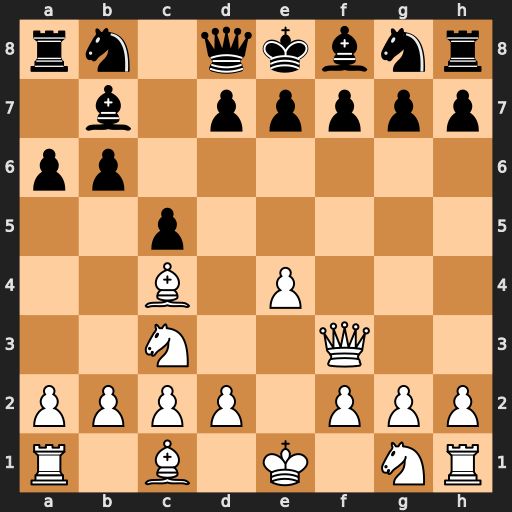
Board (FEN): rn1qkbnr/1b1ppppp/pp6/2p5/2B1P3/2N2Q2/PPPP1PPP/R1B1K1NR
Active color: w
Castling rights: KQkq
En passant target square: -
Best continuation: Bxf7#